Question: First <URL> but it didnt give me the solution i wished.
I have a div with draggable divs in it.
so 1 main div (bord) with divs in it(class sleep) in the divs sleep are images wich are scaled to 100% width and height of the div(keeping aspect ratio).
THe divs are resizable and draggable.
i want the images (divs) to be able to rotate with a handler on the top right side like with resize on the lower right corner.
At the moment the html of 1 dropped image in the div board looks like.
'''
<div class="ui-draggable sleep ui-resizable" style="position: absolute; z-index: 1; left: 125px; top: 46px;">
<img src="/imgurl.jpg" class="center">
<div class="ui-resizable-handle ui-resizable-e" style="z-index: 90;"></div>
<div class="ui-resizable-handle ui-resizable-s" style="z-index: 90;"></div>
<div class="ui-resizable-handle ui-resizable-se ui-icon ui-icon-gripsmall-diagonal-se" style="z-index: 90;"></div>
</div>
'''
The Jquery for the draggable/resizable items
'''
.draggable({stack: ".sleep", containment: '#bord' })
.resizable
({containment:'#bord',aspectRatio: true})
.css({position: 'absolute'})
'''
I want to make it rotatable in EVERY BROWSER.
Can some one help me in the right way?
more clear question:
I want a dropped div to be rotatable like on this site: <URL>
i am making something that looks like that site: i have divs with images wich can be dropped.
After the drop i want them to be rotatable with a handler.
I have made the divs droppable resizable and draggable. see code above.
BUT I HAVE NO IDEA WHERE TO START WITH ROTATABLE THATS WHY I POSTED THE QUESTION.
I DONT HAVE EXAMPLES CAUSE I DONT KNOW WHERE TO START.

I have made a test page were i got a bit ratating but it isnt working good.
You can click on one of the images on the left side.
then they get marked with a white border then click
Omhoog Rechts Omlaag Links to change directions. but i want them to turn around with handlers not buttons.
There are over 600 lines of code most of them php and jquery i tryd to make a fiddle but its to much code. all jquery is viewable in source.
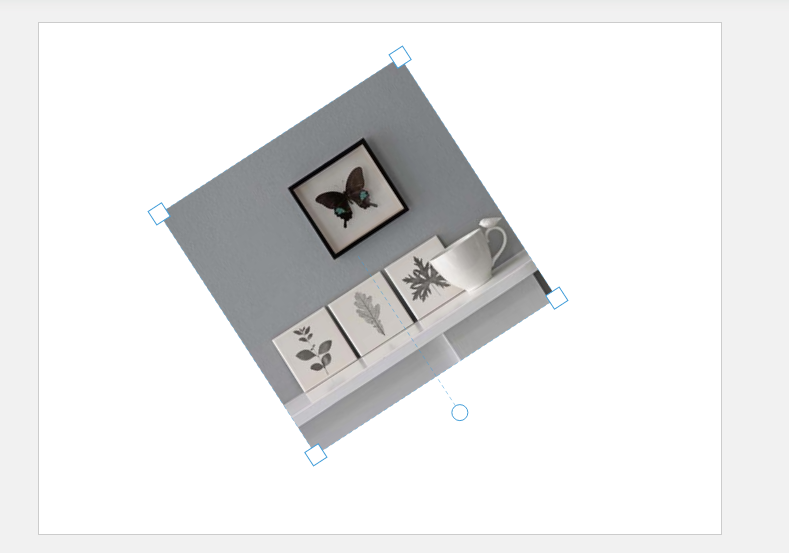
Answer: Since this was very interesting to me because I know in the future i might need something like this, I did more research than usual and im happy because i found the perfect solution.
Take a look at this JQuery plugin <URL>
This plugin not only allows you to rotate but to free-transform the element, hope you find it helpful.